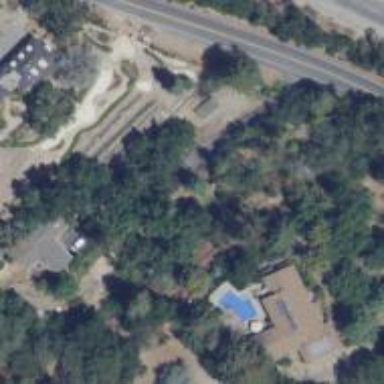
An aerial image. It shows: Driveway.